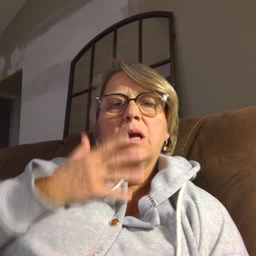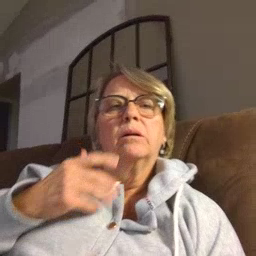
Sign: sad